【题型】选择题　【知识点】函数　【难度】easy
已知函数 $y=\sqrt{3}\sin(\omega x+\varphi)(\omega>0)$ 的部分图象如图所示.若 $A,B,C,D$ 四点在同一个圆上，则 $\omega = (\quad)$

A. $1$ \hfill B. $\dfrac{1}{2}$
\vspace{0.5em}
C. $\pi$ \hfill D. $\dfrac{\pi}{2}$
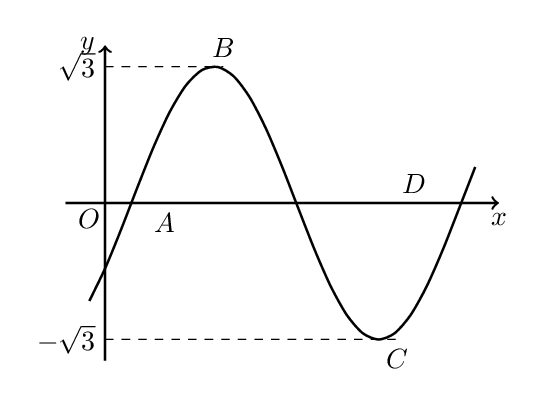
【解答】
\textbf{【答案】}D
\vspace{0.5em}
\textbf{【难度】}0.65
\vspace{0.5em}
\textbf{【知识点】}由正（余）弦函数的性质确定图象（解析式）
\vspace{0.5em}
\textbf{【分析】}根据对称性可知$E$为圆心，根据$|AE|=|BE|$即可求解.
\vspace{0.5em}
\textbf{【详解】}连接$BC$交$x$轴于$E$,

由于$A$，$B$，$C$，$D$四点在同一个圆上，且$A,D$和$B,C$均关于点$E$对称，
故$E$为圆心，故$|AE|=|BE|$，
\vspace{0.5em}
$|AE|=\dfrac{1}{2}T=\dfrac{1}{2}\cdot\dfrac{2\pi}{\omega}=\dfrac{\pi}{\omega}$，$|BE|=\sqrt{\left(\dfrac{1}{4}T\right)^2+(\sqrt{3})^2}=\sqrt{\left(\dfrac{\pi}{2\omega}\right)^2+3}$，
\vspace{0.5em}
故$\sqrt{\left(\dfrac{\pi}{2\omega}\right)^2+3}=\dfrac{\pi}{\omega}$，解得$\omega=\dfrac{\pi}{2}$，
\vspace{0.5em}
故选：D
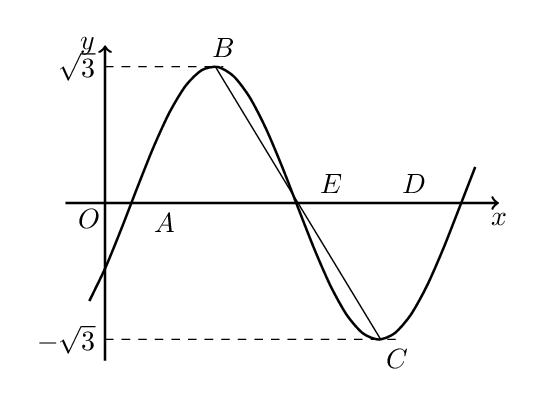